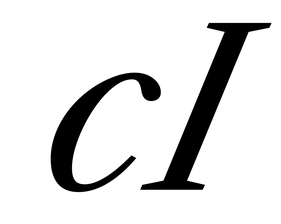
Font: LibreCaslonText-Italic_Italic